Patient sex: M
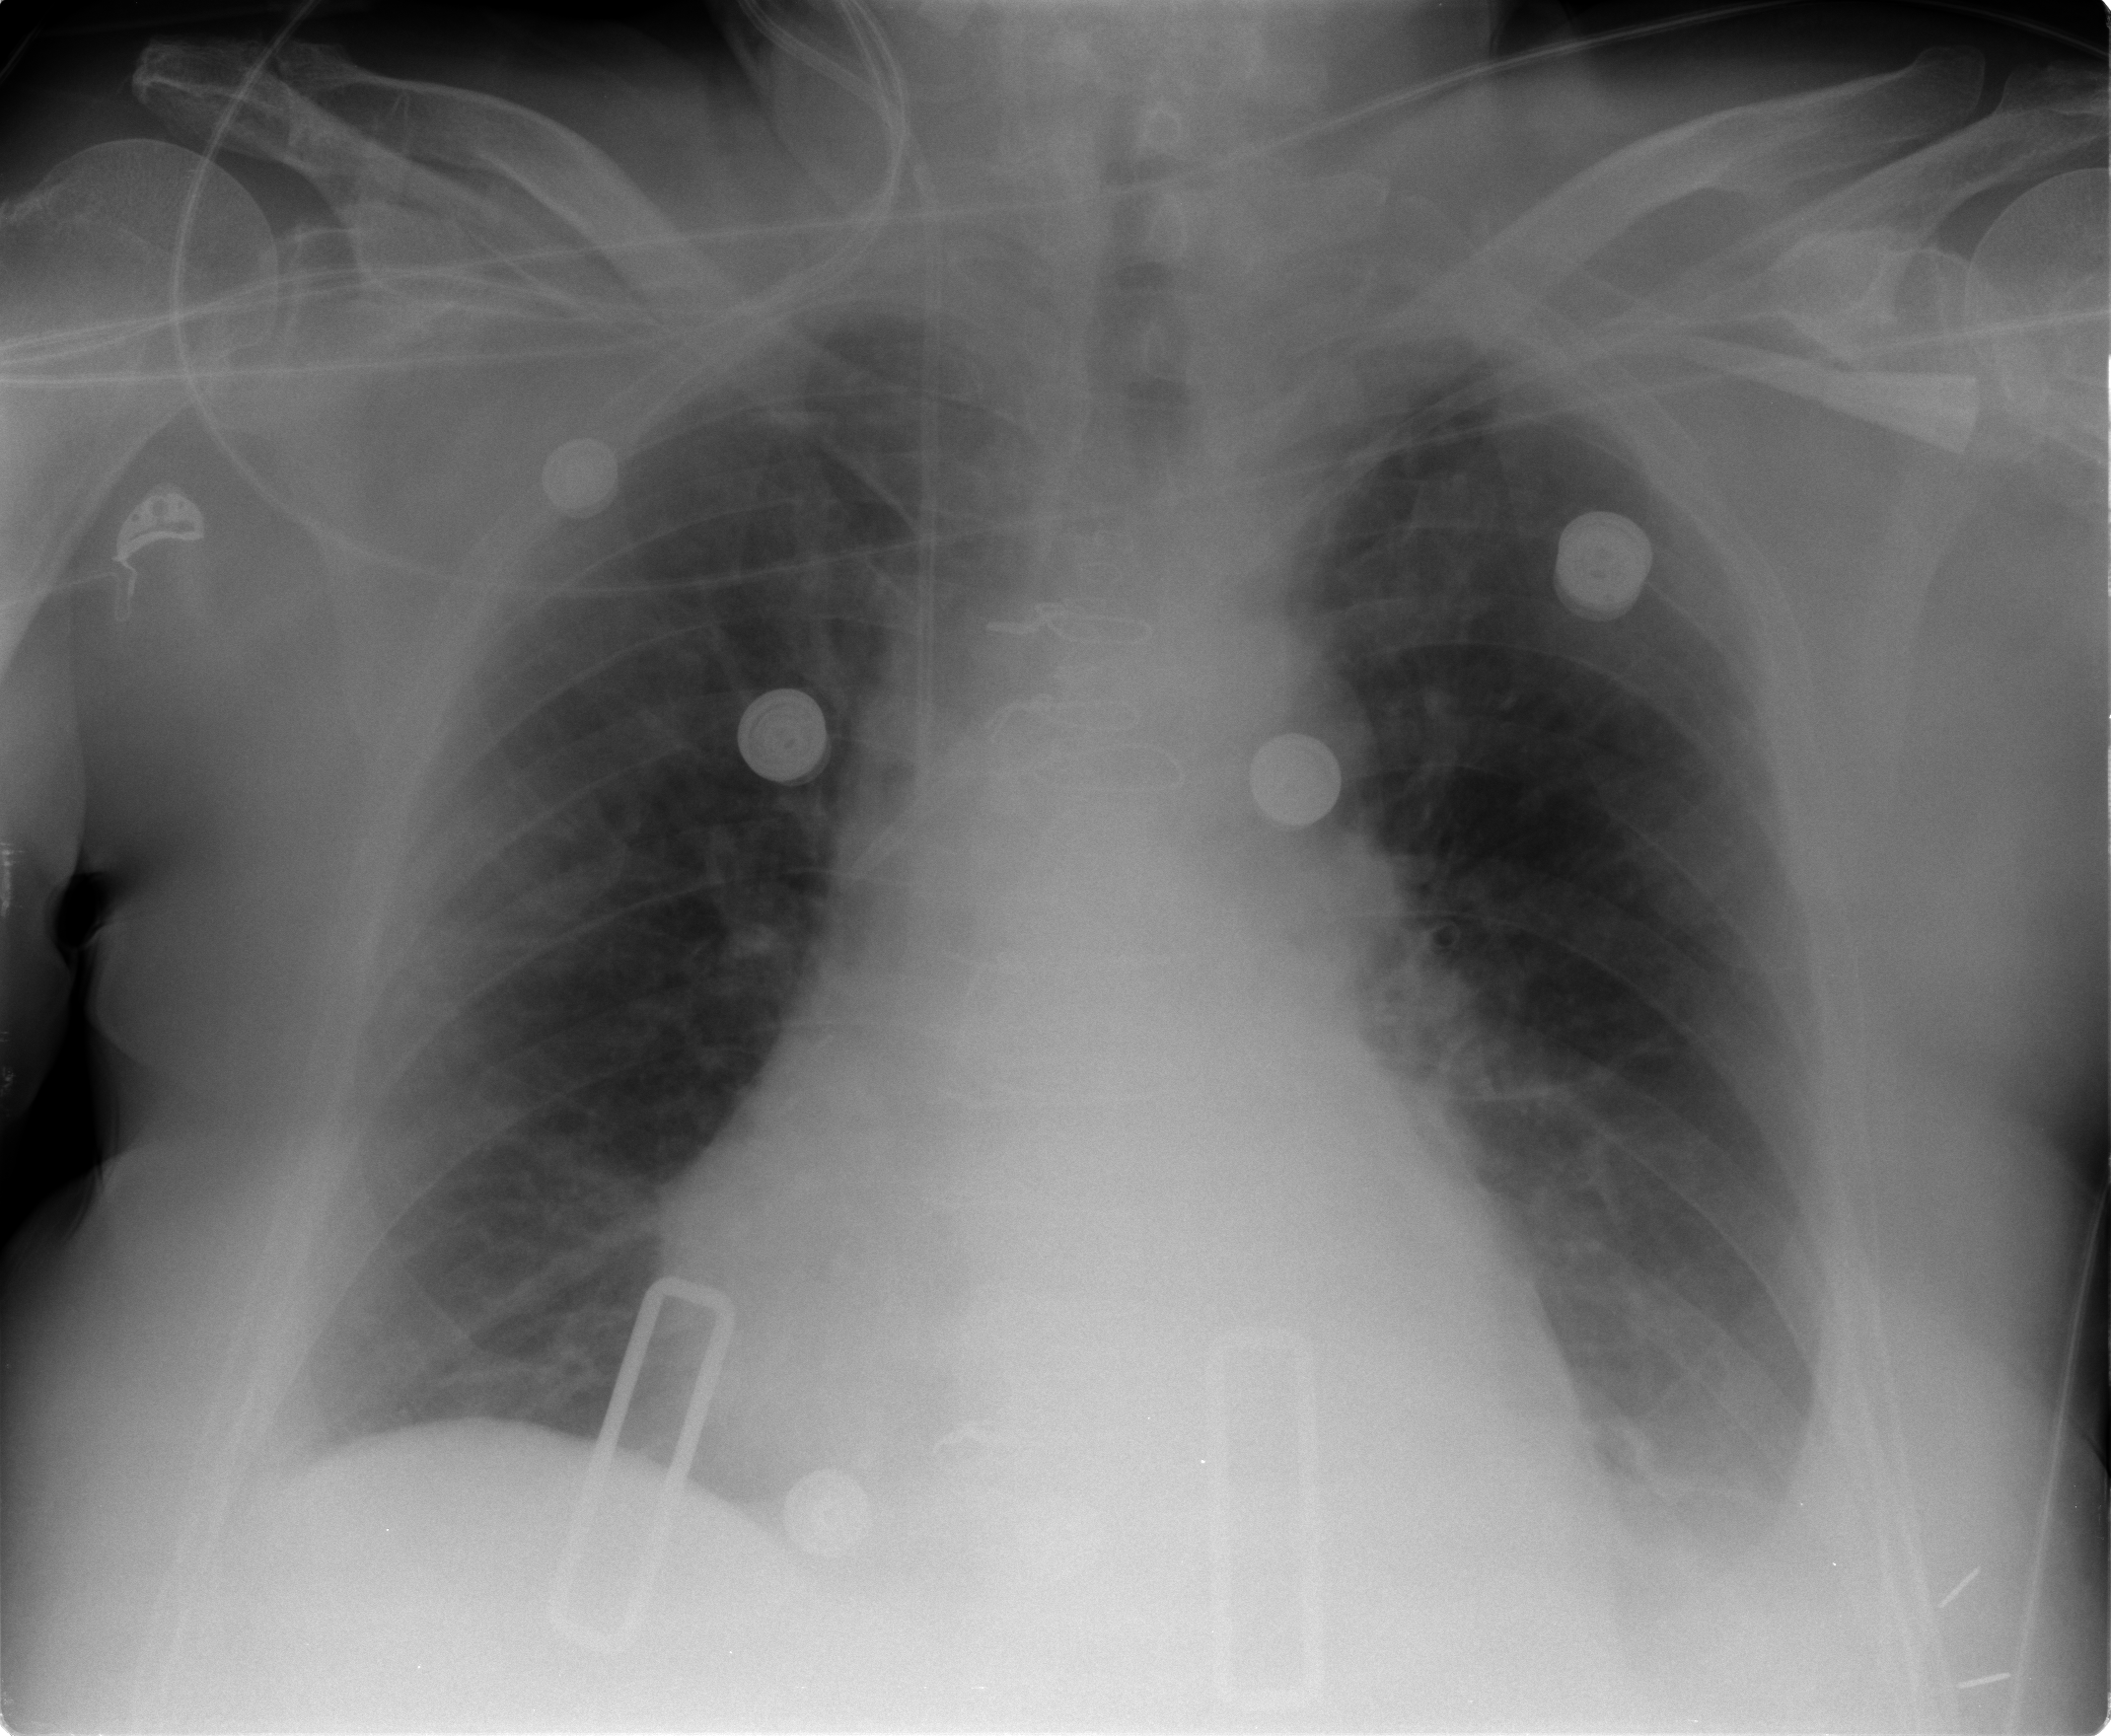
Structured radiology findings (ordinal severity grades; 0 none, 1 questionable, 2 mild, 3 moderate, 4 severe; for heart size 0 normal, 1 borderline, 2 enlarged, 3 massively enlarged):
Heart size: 2
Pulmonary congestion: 0
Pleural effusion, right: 0
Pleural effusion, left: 2
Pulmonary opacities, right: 0
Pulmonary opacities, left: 0
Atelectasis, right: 2
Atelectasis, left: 2